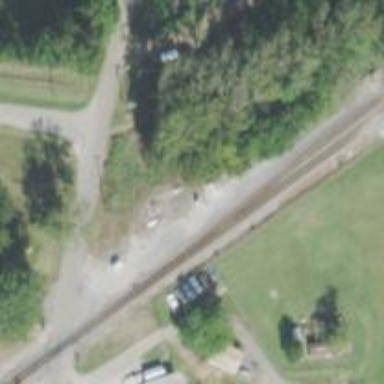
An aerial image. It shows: Railway service station.